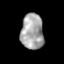
Tissue: prostate
Cell type: Myeloid cells
Senescence score: 0.3425
Nuclear area (px): 786
Mean DAPI intensity: 166.767